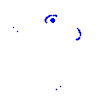
Particle: electron